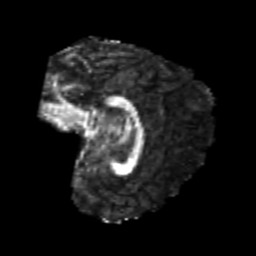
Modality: FA
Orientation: sagittal
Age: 22
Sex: female
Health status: healthy
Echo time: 0.074 s